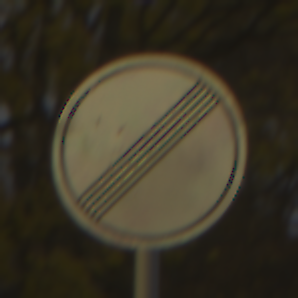
Verkehrszeichen: EndeSaemtlicherBegrenzungen
Umgebung: Outdoor, Nature
Tageszeit: MorningAfternoon
Wetter: Overcast
Licht: Natural
Jahreszeit: Autumn
Kontrast: LowContrast